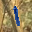
Label: 1